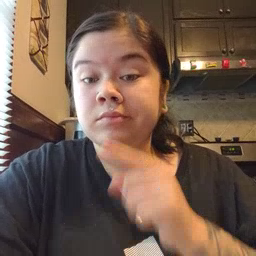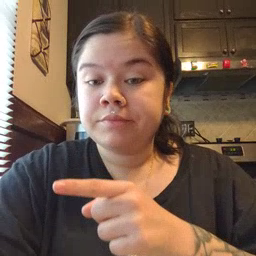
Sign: hesheit